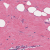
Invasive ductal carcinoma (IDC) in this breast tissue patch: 0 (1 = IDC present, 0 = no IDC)